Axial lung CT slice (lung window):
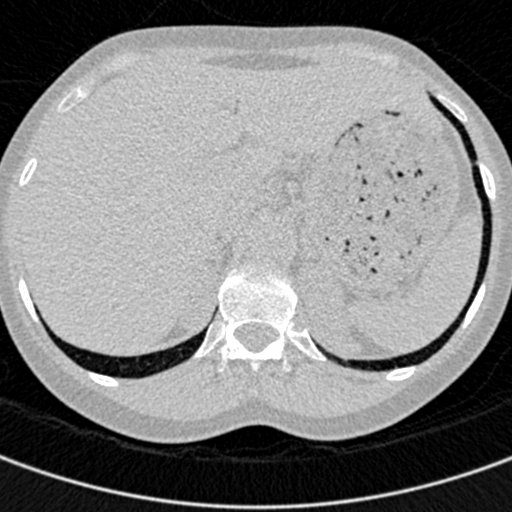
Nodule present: no